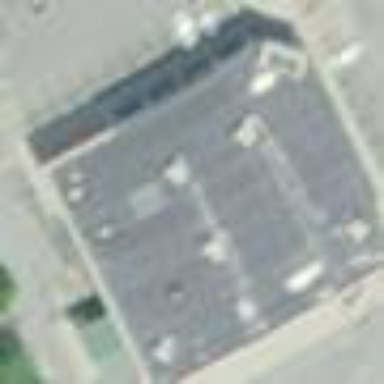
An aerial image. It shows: Building.